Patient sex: M
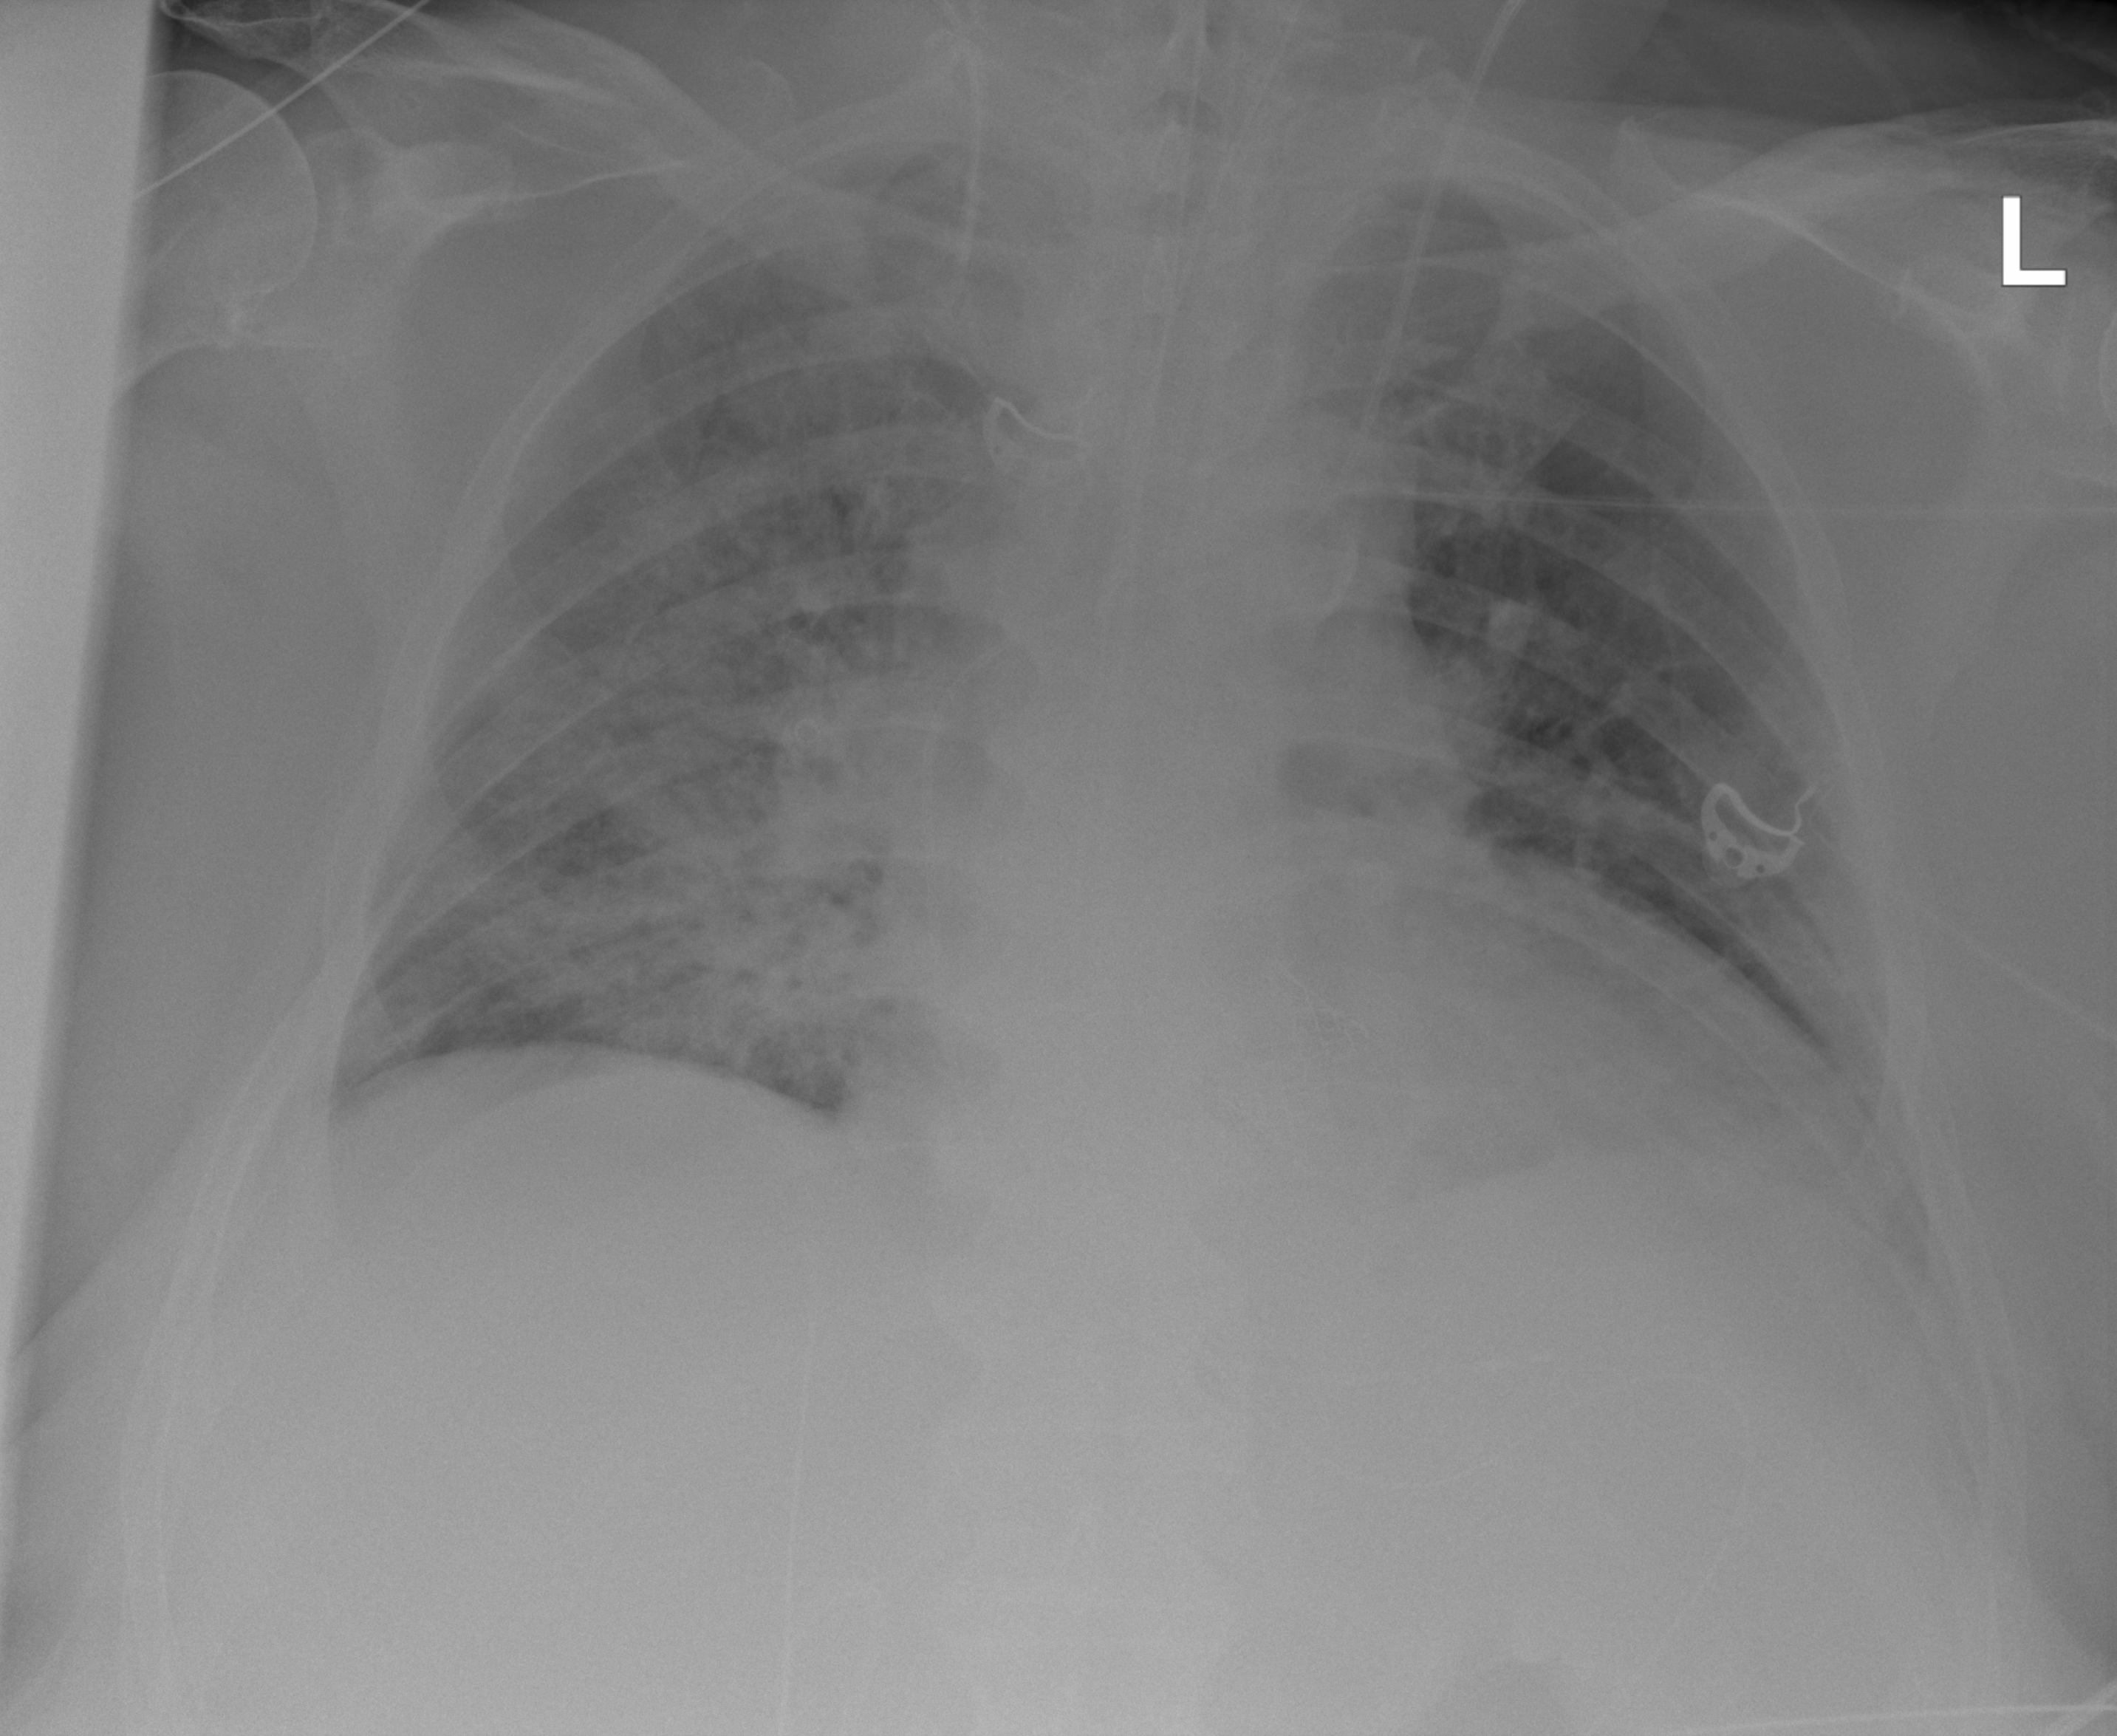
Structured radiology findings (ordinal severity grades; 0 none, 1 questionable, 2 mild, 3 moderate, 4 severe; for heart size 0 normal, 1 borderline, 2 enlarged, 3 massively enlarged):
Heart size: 2
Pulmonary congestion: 2
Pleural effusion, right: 0
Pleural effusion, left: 1
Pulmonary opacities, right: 4
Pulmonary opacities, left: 2
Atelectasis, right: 3
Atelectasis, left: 2